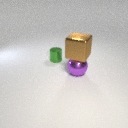
large purple metal sphere to the right of small green metal cylinder